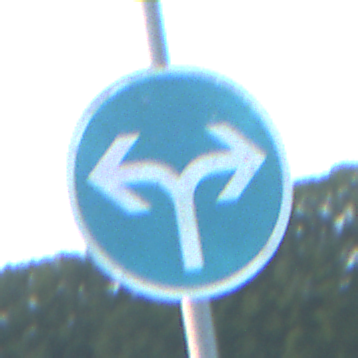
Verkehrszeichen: VorgeschriebeneFahrtrichtungRechtsOderLinks
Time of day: SunriseSunset
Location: Outdoor (Nature)
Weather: PartlyCloudy
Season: NotSpecified
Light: Natural